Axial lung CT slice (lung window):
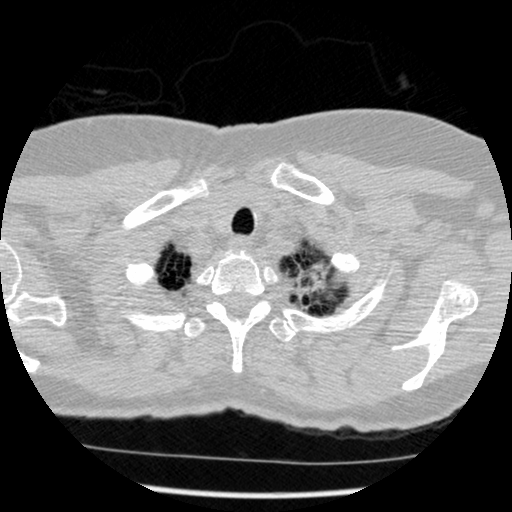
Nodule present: no